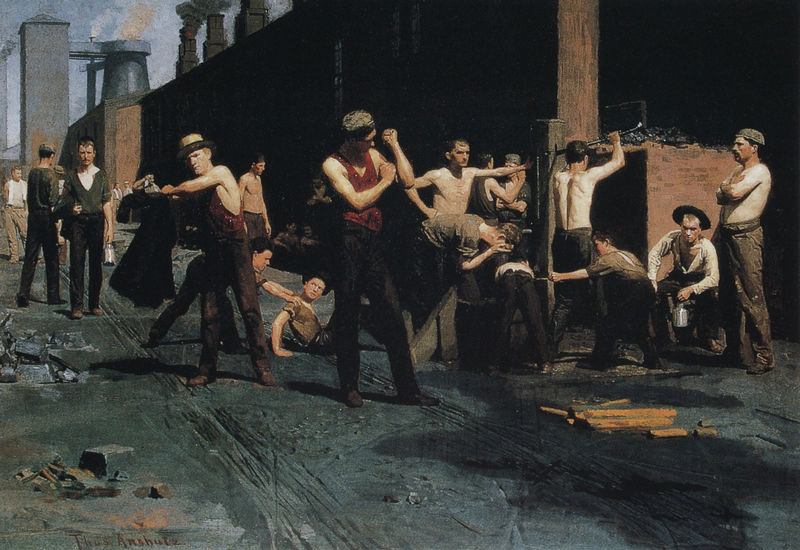
Titel: The Ironworker's Noontime
Künstler: Thomas Pollock Anshutz
Standort: San Francisco (California)
Institution: Fine Arts Museums of San Francisco
Schlagwörter: blau, gemälde, hand, himmel, körper, nackt, schatten, weiß, wolken, gelb, grün, menschen, ocker, sitzen, stadt, bewegung, braun, ellbogen, grau, holz, hut, hüte, licht, männer, pfeiler, rücken, schwarz, strasse, szene, rot, weg, beige, tanz, anzug, flasche, hemd, hose, jacke, jung, wand, arm, arme, gesicht, kleidung, stehen, stein, steine, hände, signatur, rauch, sonne, boden, mantel, realismus, sitzend, arbeit, kamin, kamine, karren, ofen, turm, krug, ruhe, liegen, schlagschatten, hosen, jungen, moderne, arbeiten, hemden, mittag, spuren, modern, mauer, schornsteine, ziegel, gelände, backstein, pause, amerika, fabrik, sigantur, arbeiter, hafen, industrie, material, werft, kraft, muskeln, realistisch, sport, metall, menzel, bretter, bauch, warten, oberkörper, weste, oberarm, halle, schlote, melone, waschen, schmutz, unterhemd, türme, kohle, ausziehen, asphalt, faust, fäuste, schlägerei, staub, neu, stark, dreck, wagenspuren, esse, block, pullover, ausruhen, asche, oberarme, hölzer, hubertus, backsteine, anziehen, unterschicht, baustelle, fabriken, unterhemden, hubertus kohle, ziegelstein, werk, hochofen, stahlwerk, reifenspuren, spurrillen, säubern, america, feierabend, abwaschen, umziehen, bewegungen, schwengel, rauferei, menchen, prügelei, kohlebrenner, sequenzen, abgas, abgase, arbeitsende, backsteinofen, blauu, faustkampf, freier oberkörper, naturboden, pflaseterstein, schichtwechsel, wasserpumpe, zeitgenössische malerei, schuften, schwarindustrie, realism's, bodes